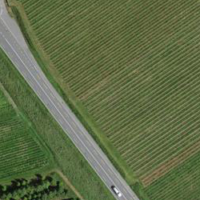
EUNIS habitat code: 40
Species observed at this site:
Daphne laureola